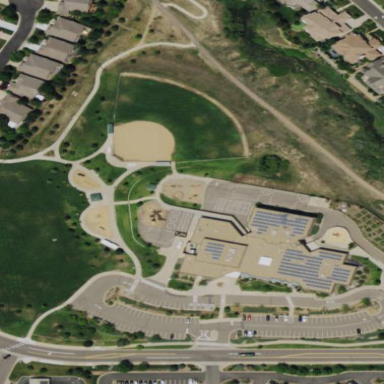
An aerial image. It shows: School.